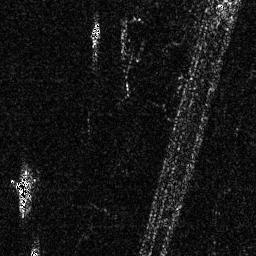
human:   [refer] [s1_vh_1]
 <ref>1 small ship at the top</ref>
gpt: <box>[[34, 7, 38, 18, 0]]</box>